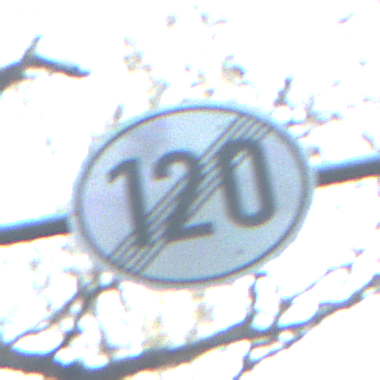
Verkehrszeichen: EndeGeschwindigkeit120
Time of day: SunriseSunset
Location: Outdoor (Nature)
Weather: Clear
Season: Winter
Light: Natural